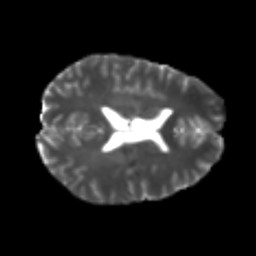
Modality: T2w
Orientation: axial
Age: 24
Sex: male
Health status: healthy
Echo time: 0.074 s